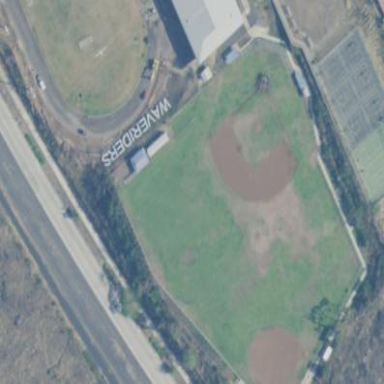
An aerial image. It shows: Baseball pitch for leisure and sports activities.